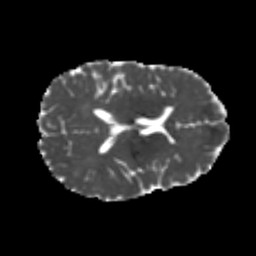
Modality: MD
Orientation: axial
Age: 22
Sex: female
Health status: healthy
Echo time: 0.074 s